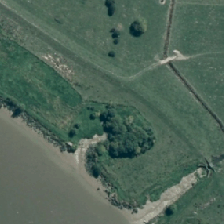
Land cover: herbaceous_freshwater_vege